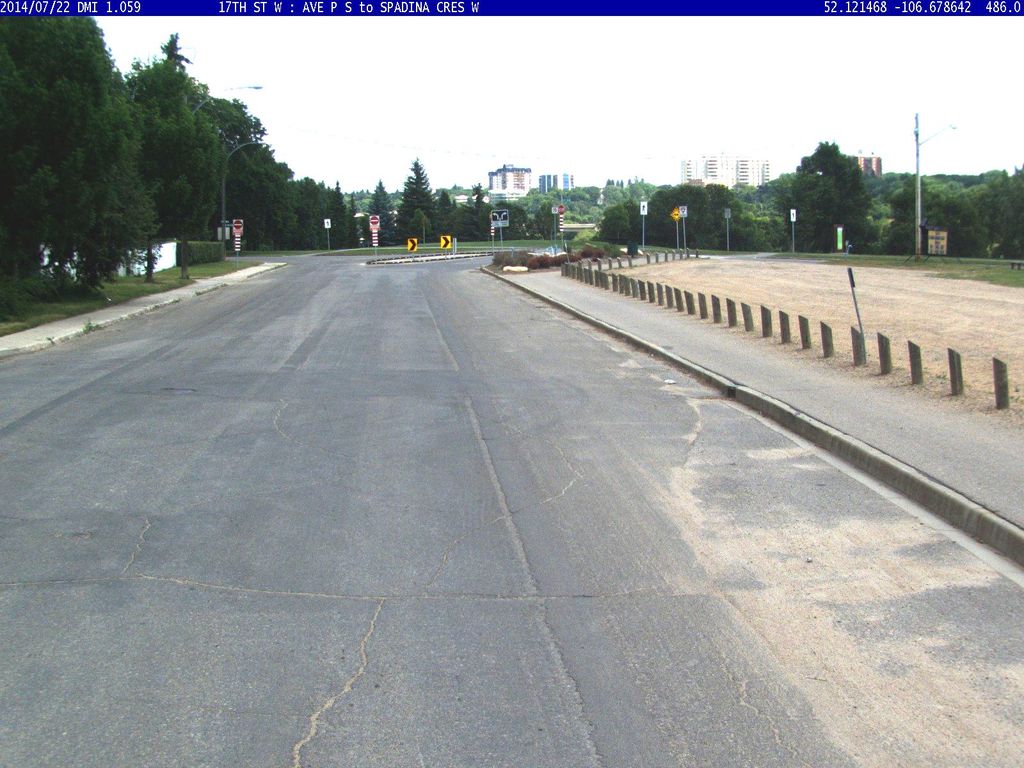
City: saskatoon